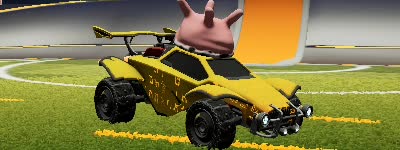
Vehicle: octane